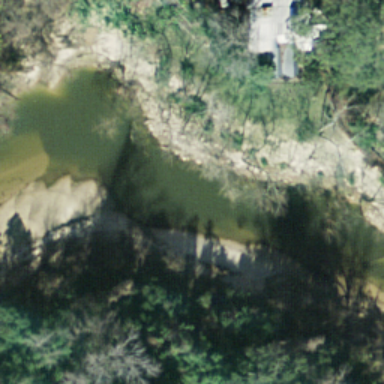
It is a river with a dense forest on both banks of the river .